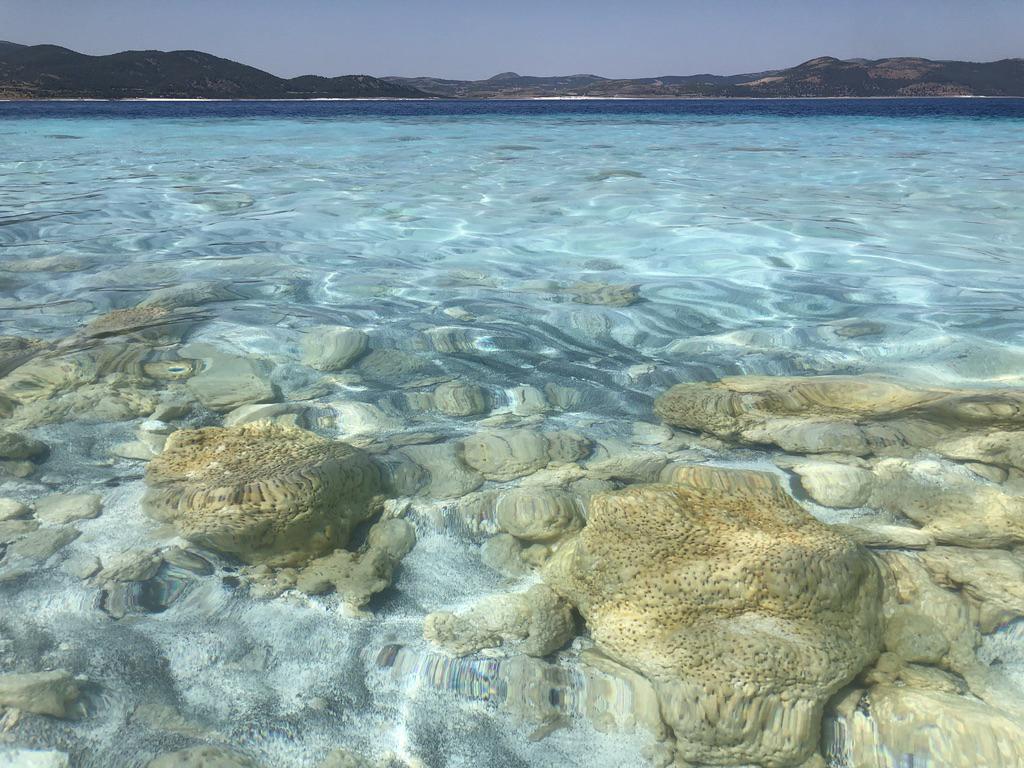
Lake Salda Rocks Earth